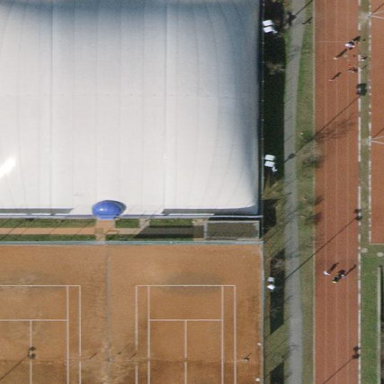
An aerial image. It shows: Tennis court on pitch designated for leisure land.